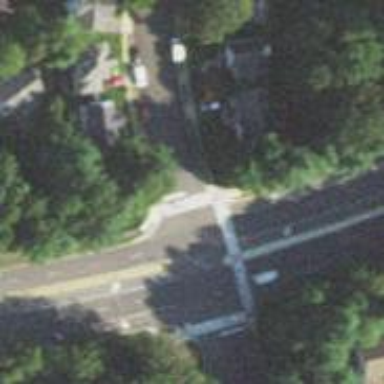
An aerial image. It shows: Secondary link road.